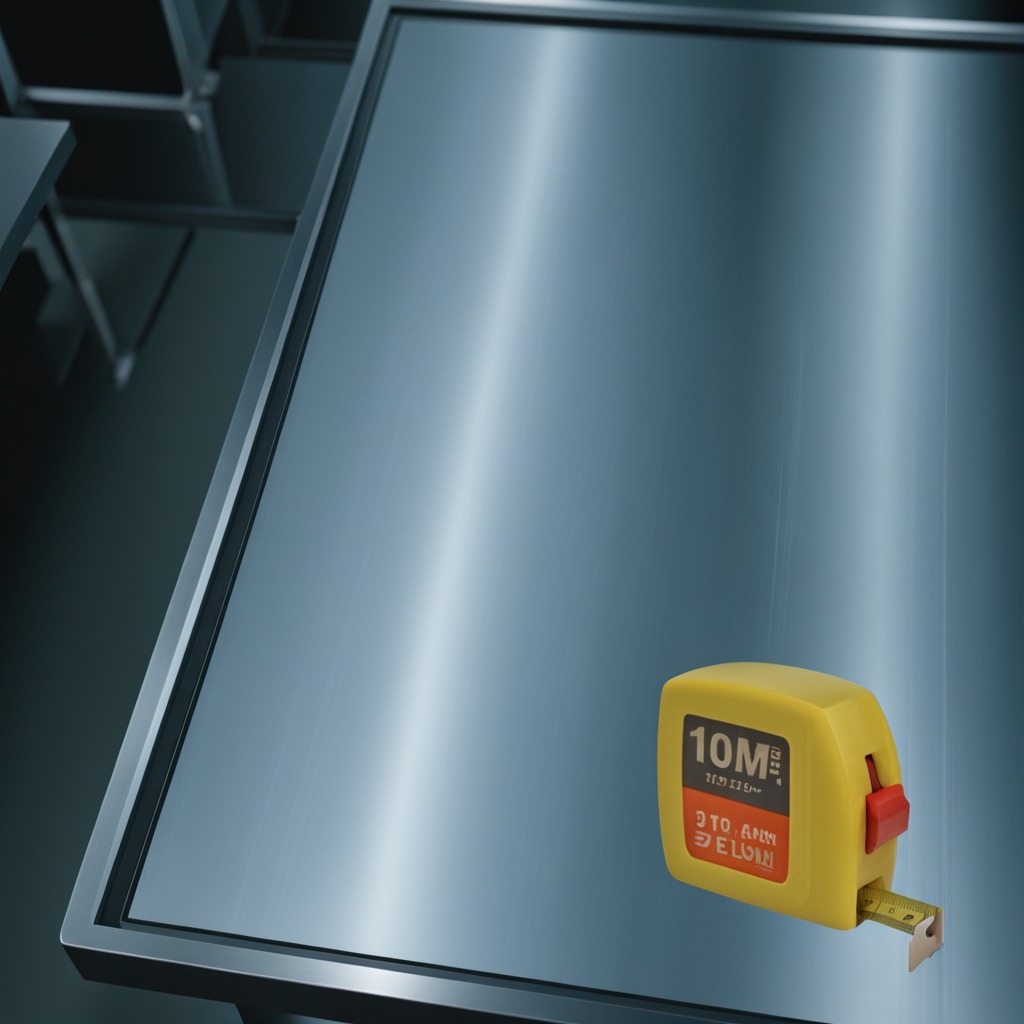
A measuring tape is lying on the metal table.